高二 · 组合数学
9. 用火柴棒按下图的方法搭三角形:

按图示的规律搭下去, 则所用火柴棒数 $a_{n}$ 与所搭三角形的个数 $n$ 之间的关系式可以是
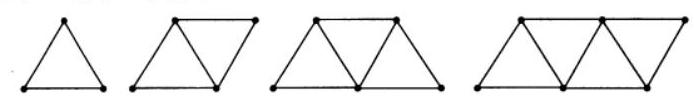
答案: $a_{1}=3, a_{2}=3+2=5, a_{3}=3+2+2=7, a_{4}=3+2+2+2=9, \cdots, \therefore a_{n}=2 n+1$.